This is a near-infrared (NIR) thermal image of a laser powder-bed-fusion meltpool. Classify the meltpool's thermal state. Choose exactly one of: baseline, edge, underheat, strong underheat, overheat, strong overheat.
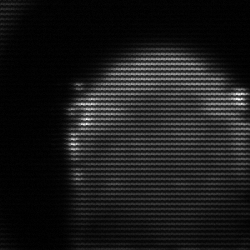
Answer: edge